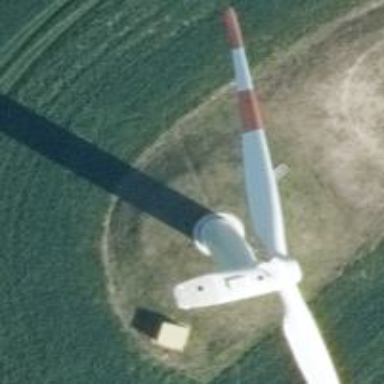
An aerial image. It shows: Wind generator using wind turbines of horizontal axis.